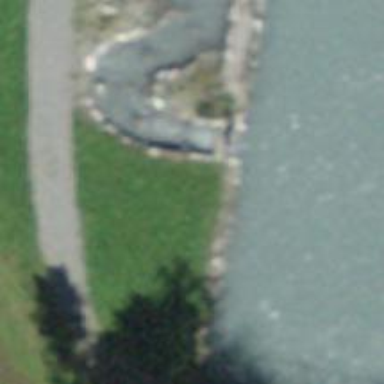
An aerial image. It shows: Weir along the waterway.